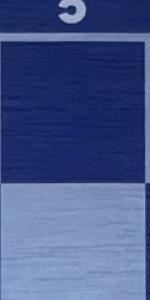
Label: Empty